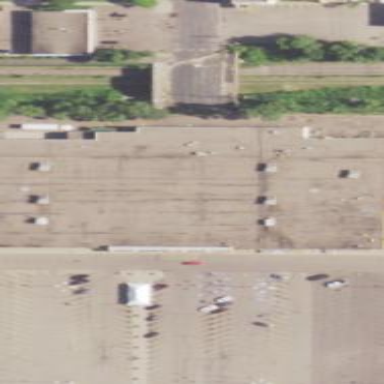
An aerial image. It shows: Building used as post depot.